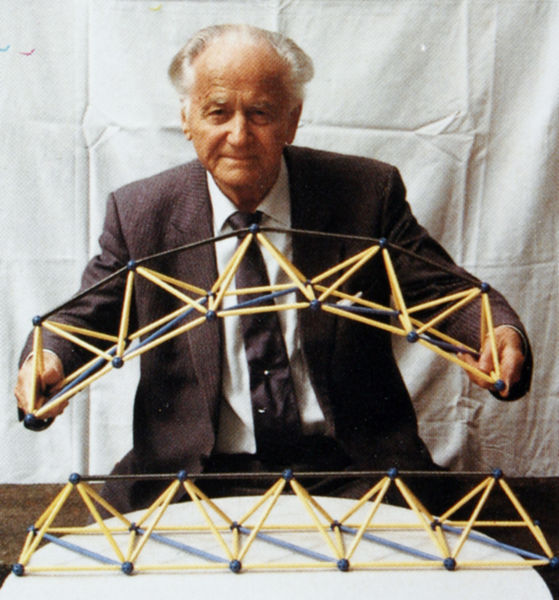
Titel: Max Mengeringhausen bei der Demonstration der Ableitung eines gekrümmten aus einem regelmäßigen Raumfachwerk mit Hilfe des Raumfachwerk-Modell-Baukasten
Schlagwörter: mann, brücke, modell, foto, demonstration, architekt, flexibilität